Question: When I access my localhost of my machine I get the following screen

whereas when I try the same in my server, I getting the following error
> HTTP Error 403.4 - Forbidden The page you are trying to access is
secured with Secure Sockets Layer (SSL).
I tried replacing http to https, but I am seeing the directory browsing. How to configure the localhost in server to change the screen.
>
OS: Windows 8
IIS version: 8
OS: Windows 2012 server
IIS version: 8
Please share your suggestions
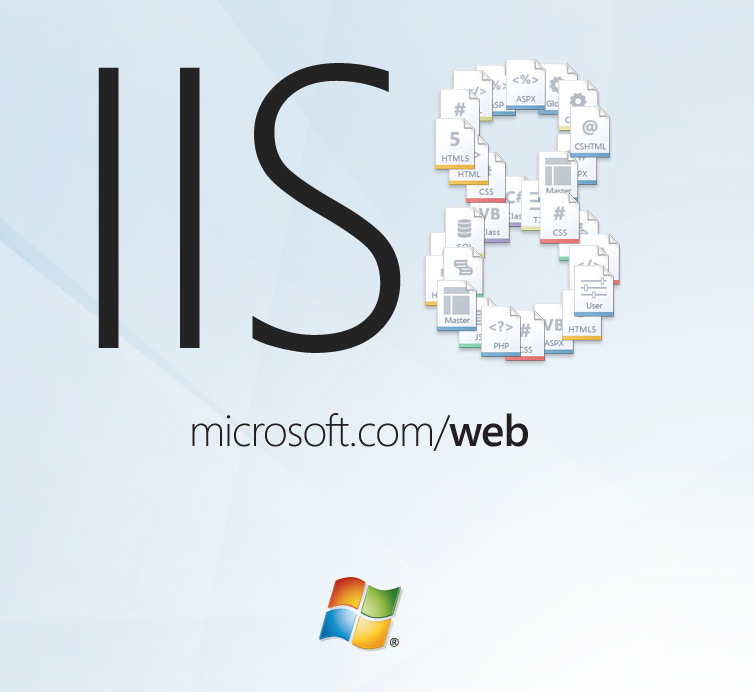
Answer: It appears you have set "required SSL" for the site and have not assigned a certificate to it.
You have 2 options:
1. Open IIS Manager
2. Click on your website
3. Click on the "SSL Settings" in the "IIS" section
4. Uncheck "Require SSL"
Have a look <URL>